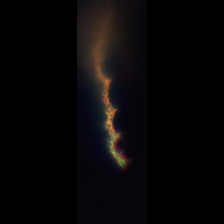
Taxon: Asterionellopsis
Group: Diatoms